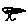
Label: tree